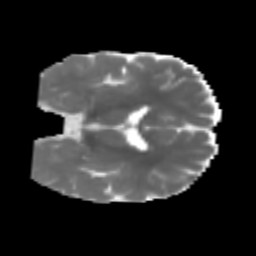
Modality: MD
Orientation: coronal
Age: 6
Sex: male
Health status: healthy